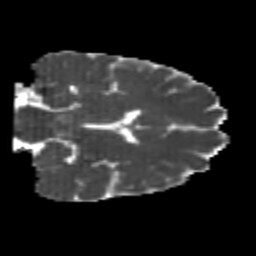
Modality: MD
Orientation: coronal
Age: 22
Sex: male
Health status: healthy
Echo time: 0.074 s